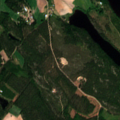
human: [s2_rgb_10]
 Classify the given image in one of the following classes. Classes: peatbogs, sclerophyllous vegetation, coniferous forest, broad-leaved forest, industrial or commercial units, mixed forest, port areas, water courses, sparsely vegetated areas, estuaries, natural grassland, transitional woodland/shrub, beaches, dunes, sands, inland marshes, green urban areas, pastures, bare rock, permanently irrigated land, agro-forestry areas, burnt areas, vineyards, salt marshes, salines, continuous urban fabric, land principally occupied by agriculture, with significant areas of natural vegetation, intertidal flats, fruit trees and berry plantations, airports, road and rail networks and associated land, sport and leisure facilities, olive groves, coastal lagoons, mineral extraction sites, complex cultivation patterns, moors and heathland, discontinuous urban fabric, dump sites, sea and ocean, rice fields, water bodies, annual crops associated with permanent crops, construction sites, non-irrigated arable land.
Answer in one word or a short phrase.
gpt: land principally occupied by agriculture, with significant areas of natural vegetation, coniferous forest, mixed forest, water bodies